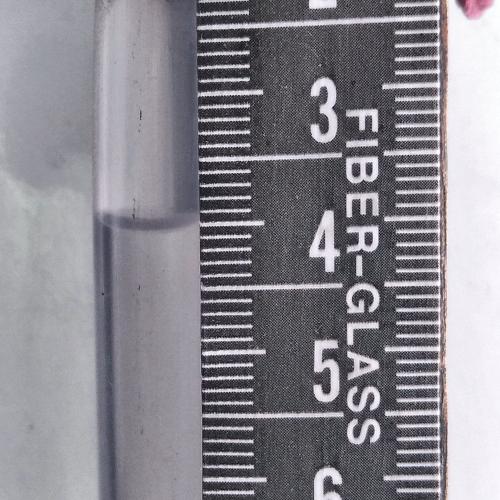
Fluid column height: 4.0 cm